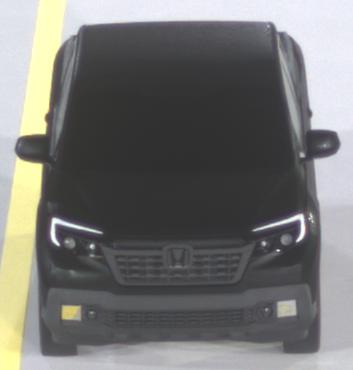
Make: Honda
Model: Ridgeline
Detailed model: Gen. 2
Model produced from: 2016
Model produced until: 2020
Doors: 4
Color: black
Road condition: dry road
Daytime: night
Contrast: high contrast